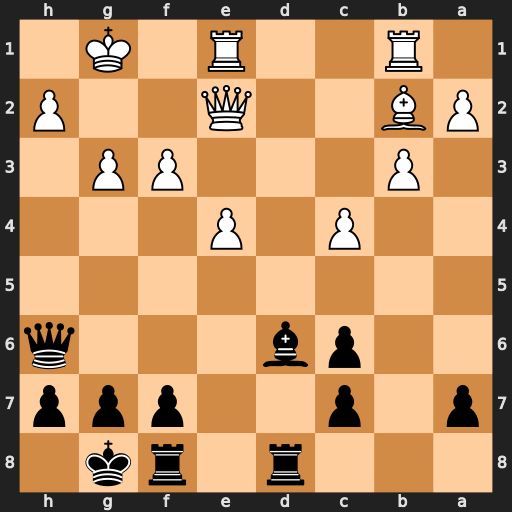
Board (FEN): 3r1rk1/p1p2ppp/2pb3q/8/2P1P3/1P3PP1/PB2Q2P/1R2R1K1
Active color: b
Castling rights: -
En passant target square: -
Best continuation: Bc5+ Kh1 Rd2